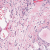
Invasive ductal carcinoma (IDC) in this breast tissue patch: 0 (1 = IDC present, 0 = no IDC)